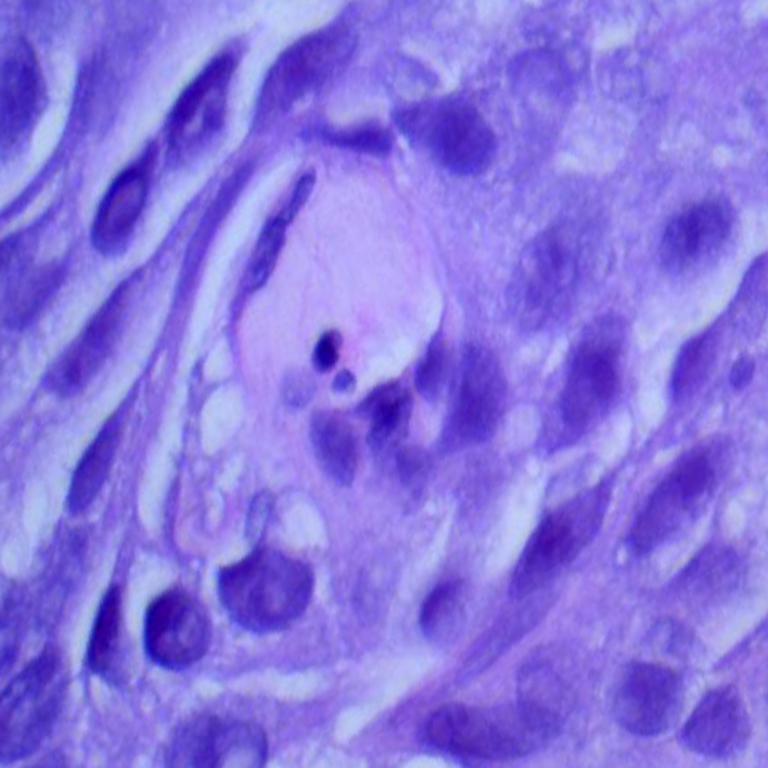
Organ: lung
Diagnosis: squamous carcinomas